Question: I'm working in a game with some friends in which we have a large horizontal world and a <URL> that shows only 1/3 of it. This camera it's moved when the horizontal position of the player change so the camera only move to the left and to the right.
Some of the objects showed in the game are near the player point-of-view but others are far away (for example, islands). With this in consideration, we cannot set fixed positions for elements and move only the camera. We need to achieve a parallax effect taking in consideration the distance of the elements.
Here is a simple image to explain it better:

The viewport to the left shows 3 objects of the game. The green one is near the player, the red ellipse is far and the yellow one is in the middle. In the viewport to the right the camera has been moved to the right so all the objects disappear to the left. The thing is that the relative movement of the green rectangle is greater than the movement of the yellow. In the same way, movement of yellow object is greater than red object movement.
I created all my assets scaled taking in consideration how far they are but now, how can I simulate this perspective using libGDX? Is there any class to do it? If I have to set elements position in each iteration, how could I calculate the right position?
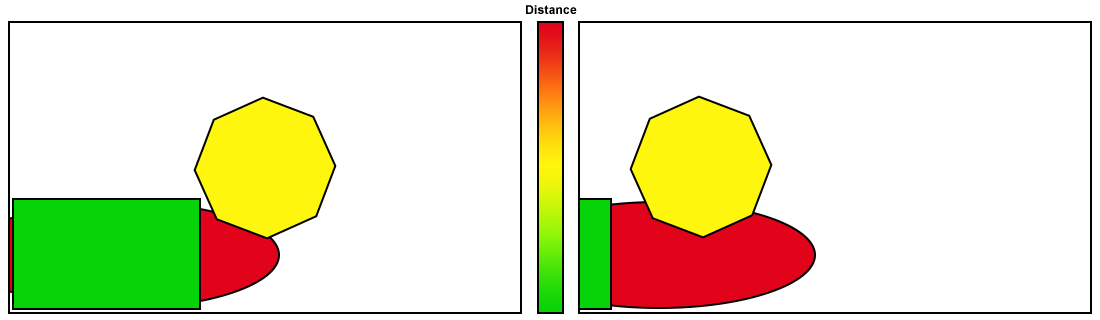
Answer: Note that the example below is not tested as I am just recalling how I did it. The idea is simple - create layers with an extra layer for each with initial positions and velocity and move them. If a layer goes off the edge, put another one (that is why we create an extra layer) at the opposite edge.
Say you have a parallax object that takes initial positions, size, and velocity-
'''
public class Parallax extends DynamicGameObject {
public float width, height; // Use setter/getter if you prefer
public Parallax(float x, float y, float width, float height, float velocityX, float velocityY) {
super(x, y, width, height);
velocity.set(velocityX, velocityY);
this.width = width;
this.height = height;
}
public void update(float deltaTime) {
position.add(velocity.x * deltaTime, velocity.y * deltaTime);
}
public void setPosition(float x, float y) {
position.set(x, y);
}
}
'''
DynamicGameObject is taken from <URL> demo-
'''
public class DynamicGameObject extends GameObject {
public final Vector2 velocity;
public final Vector2 accel;
public DynamicGameObject(float x, float y, float width, float height) {
super(x, y, width, height);
velocity = new Vector2();
accel = new Vector2();
}
}
'''
GameObject as well-
'''
public class GameObject {
public final Vector2 position;
public final Rectangle bounds;
public GameObject(float x, float y, float width, float height) {
this.position = new Vector2(x,y);
this.bounds = new Rectangle(x - width/2f, y - height/2f, width, height);
}
}
'''
Say we have two layers - one in front and the other goes at back. We have one texture for each. Each texture fills the entire screen. We create two instances for each layer so that when one texture starts going off the screen, the other shows up at the edge to fill the gap. If you have smaller textures, you need to determine first how many textures you need to fill the screen and then create layers with one extra to fill the gap in between.
We can create an array of parallax layers during world creation-
'''
Array<Parallax> parallaxList = new Array<Parallax>(4);
'''
We can create the layers like this-
'''
// Back
/* First parallax for back layer is at 0 x-axis. If you want to move the texture from right to left, the value of BACK_VELOCITY_X should be negative. You can experiment with velocity value for desire pace of movement. We do not want our layer to move on y-axis. Hence, it is set to 0. */
parallaxList.add(new Parallax(0, BACK_TEXTURE_HEIGHT, BACK_TEXTURE_WIDTH, BACK_TEXTURE_HEIGHT, BACK_VELOCITY_X, 0));
/* This one is also for back layer but it is positioned at the right edge of the layer above*/
parallaxList.add(new Parallax(BACK_TEXTURE_WIDTH, BACK_TEXTURE_HEIGHT, BACK_TEXTURE_WIDTH, BACK_TEXTURE_HEIGHT, SOME_VELOCITY_X, 0));
// Front
parallaxList.add(new Parallax(0, 0, FRONT_TEXTURE_WIDTH, FRONT_TEXTURE_HEIGHT, FRONT_VELOCITY_X, 0));
parallaxList.add(new Parallax(FRONT_TEXTURE_WIDTH, 0, FRONT_TEXTURE_WIDTH, FRONT_TEXTURE_HEIGHT, FRONT_VELOCITY_X, 0));
'''
We update the layers on an update call in each frame-
'''
// In our example, TOTAL_LAYERS is 4
for (int i = 0; i < TOTAL_LAYERS; i++) {
int tmpInt;
Parallax parallax = parallaxList.get(i);
parallax.update(deltaTime);
// If one layer is off the edge, put it at the right of the next one
// In this example, layers are moving from right to left
if (parallax.position.x <= -parallax.width) {
// We know that parallaxList's indexes 0 and 1 hold the back layers
// and indexes 2 and 3 have the front layers. You can add additional
// parameters in Parallax class to indicate a group so that you do not
// have to determine the group in dirty way like this
if(i == 0){
tmpInt = 1;
} else if(i == 1) {
tmpInt = 0;
} else if(i == 2) {
tmpInt = 3;
} else {
tmpInt = 2;
}
parallax.setPosition(parallaxList.get(tmpInt).position.x + parallax.width, parallax.position.y);
}
}
'''
You can use an OrthographicCamera and a SpriteBatch to draw the parallax layers. You can actually use the game camera you have but I think using a separate camera is much cleaner. Anyways, parallax textures are usually big enough to be batched in a separate call so using the game camera most probably will not save you a draw call.